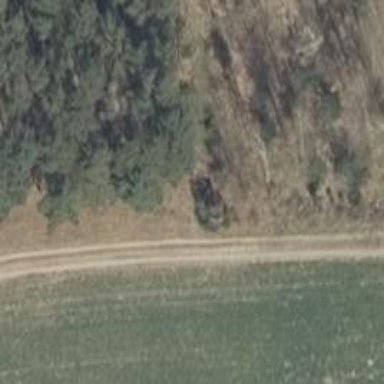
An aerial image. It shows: Hunting stand.